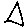
Label: triangle